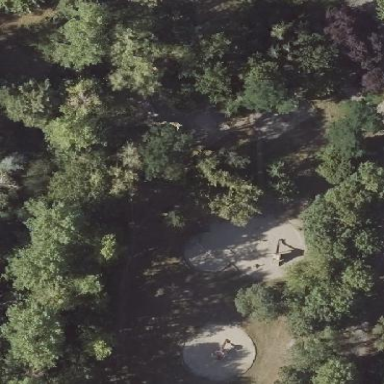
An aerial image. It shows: Playground area for leisure activities on the land.